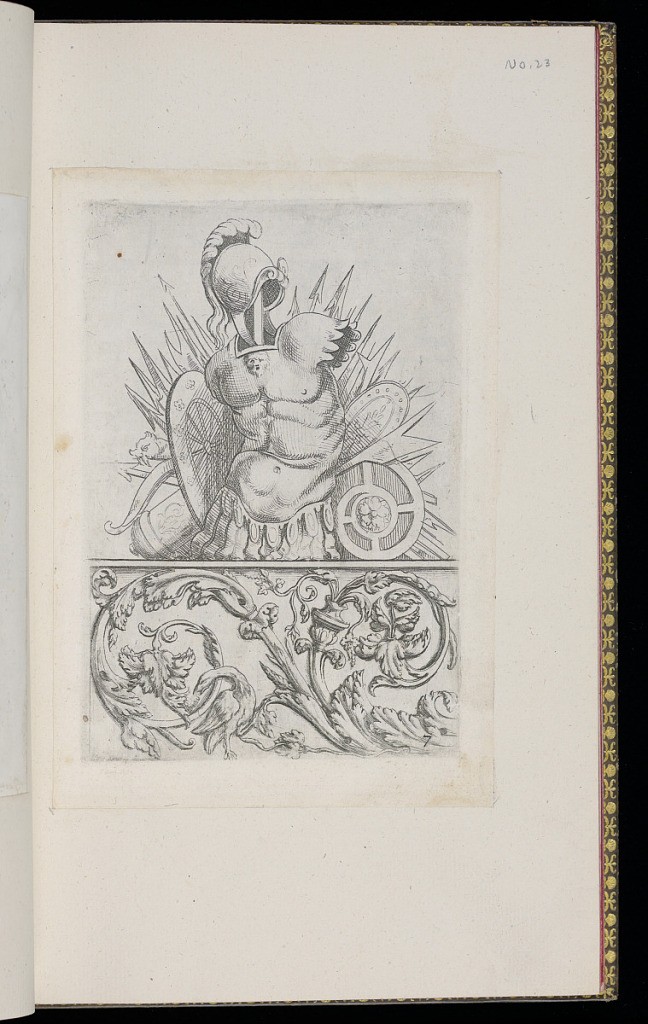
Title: Design for a Trophy and a Foliate Scroll
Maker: D. Antoine Pierretz, French, active 1647
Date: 1648
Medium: Etching on laid paper
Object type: Print
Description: Design for a trophy of arms and armor featuring shields, helmet, spears, and arrows with a large foliate frieze below with scrolling leaves, acanthus leaves and a bird. The plate is numbered.